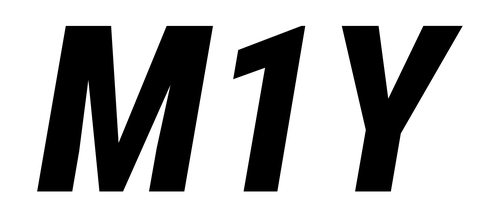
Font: Roboto-Italic_Condensed_ExtraBold_Italic